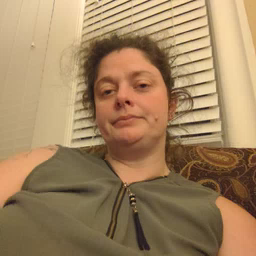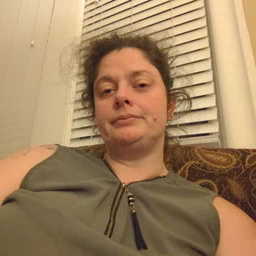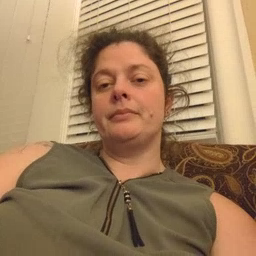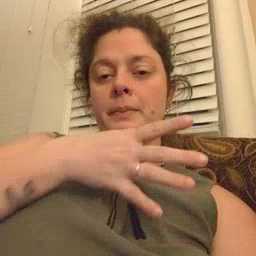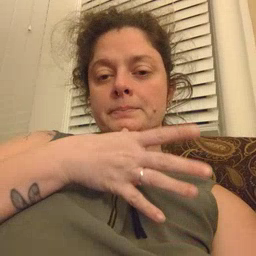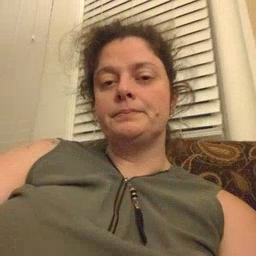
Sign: mom